Question: I got the following error:
I couldn't identify the error tho, Could you please help?

'''
<?php if ( ! defined('BASEPATH')) exit('No direct script access allowed');
class Main extends CI_Controller {
public function index()
{
$this->login();
}
public function login(){
$this->load->view('login');
}
public function members(){
$this->load->view('members');
}
public function login_validation(){
$this->load->library('form_validation');
$this->form_validation->set_rules('email','Email', 'required|trim|xss_clear|callback_validation_credentials' );
$this->form_validation->set_rules('password','Password', 'required|md5 ');
if ($this->form_validation->run()) {
$data = array (
'email' => $this->input->post('email'),
'is_logged_in' => 1
);
$this->session->set_userdata($data); /* Line 32 */
redirect('main/members');
} else {$this->load->view('login') ;
}
}
public function validation_credentials(){
$this->load->model('model_users');
if($this->model_users->can_log_in()) {
return true;
} else {
$this->form_validation->set_message('validate_credentials', 'Incorrect UserName / Password');
return false;
}
}
}
'''
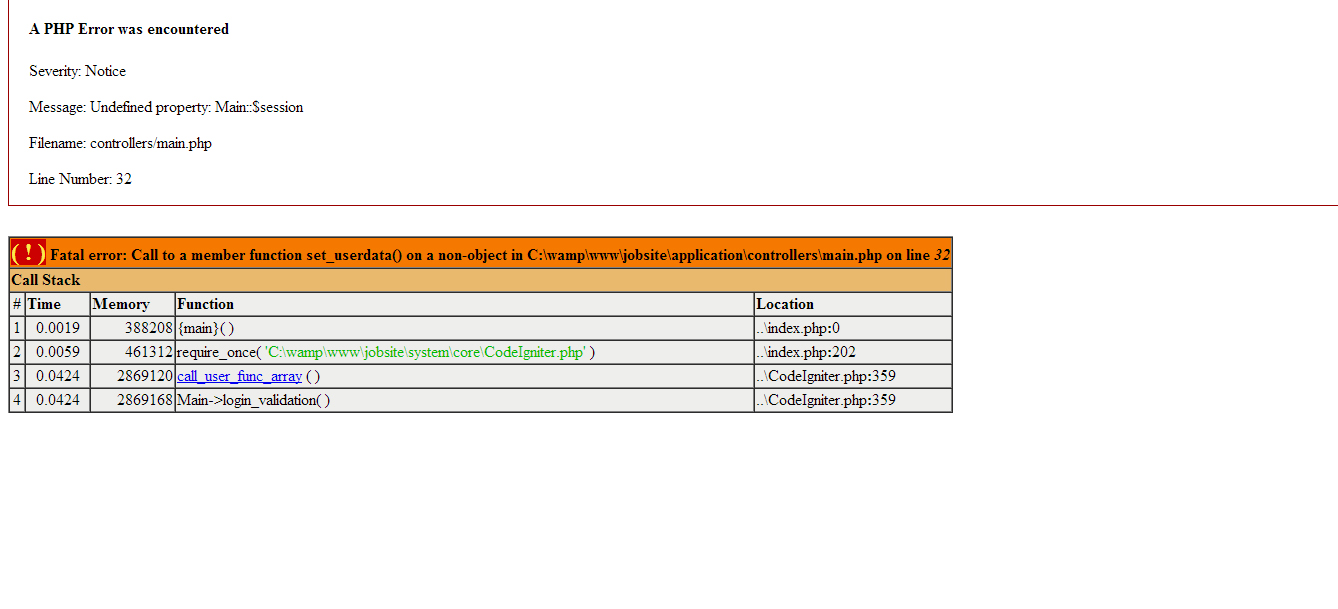
Answer: You need to autoload in libraries, not packages:
$autoload['libraries'] = array('database', 'session');